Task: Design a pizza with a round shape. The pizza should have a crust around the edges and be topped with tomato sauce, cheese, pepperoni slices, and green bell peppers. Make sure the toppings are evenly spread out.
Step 436:
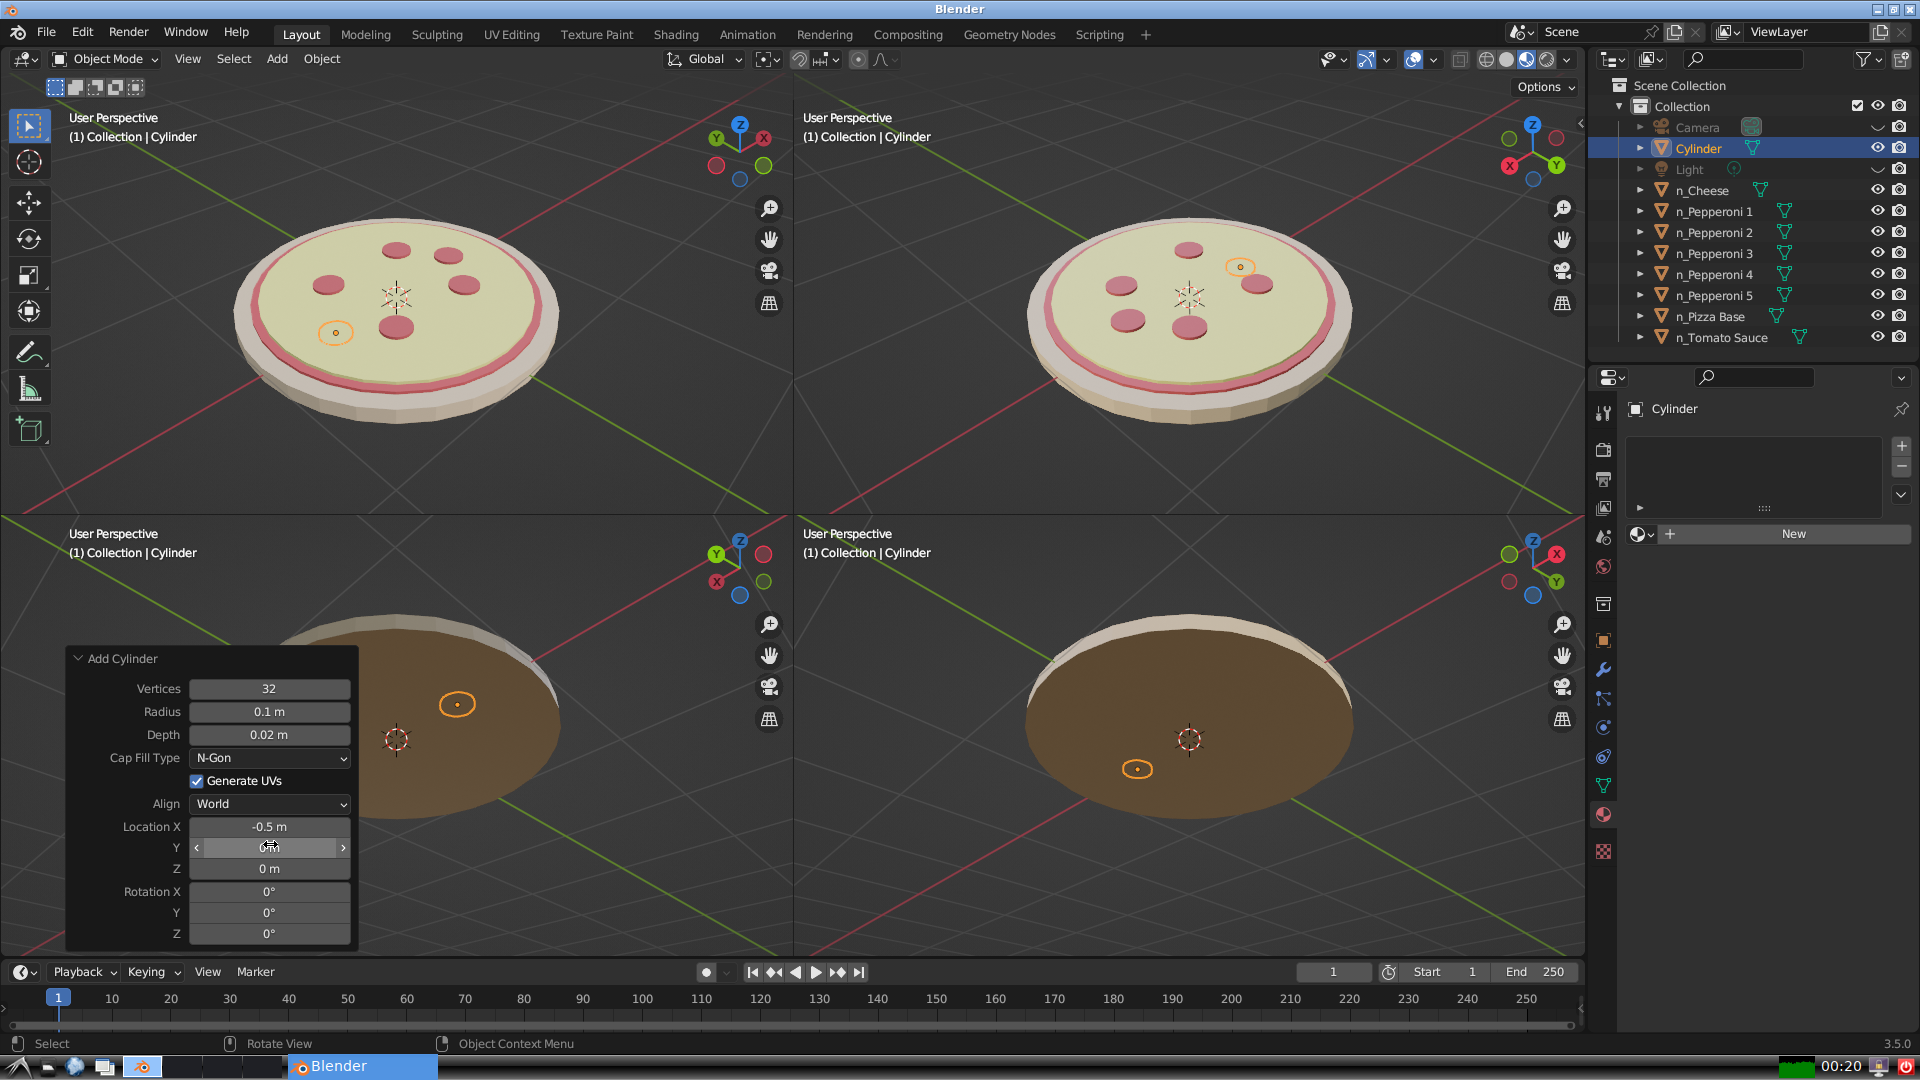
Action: click: no